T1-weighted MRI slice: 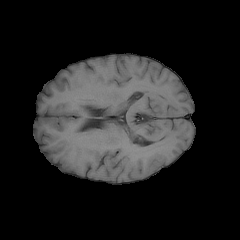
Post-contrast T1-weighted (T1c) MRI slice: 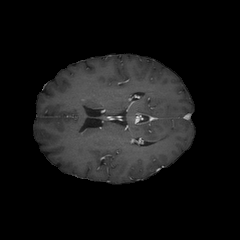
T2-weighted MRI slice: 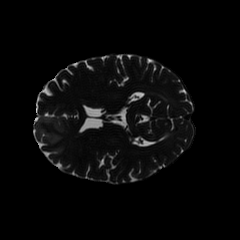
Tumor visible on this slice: yes